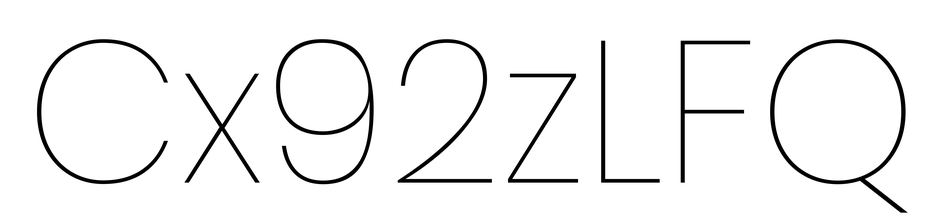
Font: Poppins-Thin